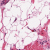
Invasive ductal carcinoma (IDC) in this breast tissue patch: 0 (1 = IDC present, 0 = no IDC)